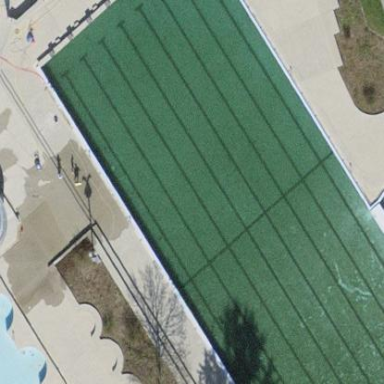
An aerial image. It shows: Swimming pool area designated for leisure and sport.